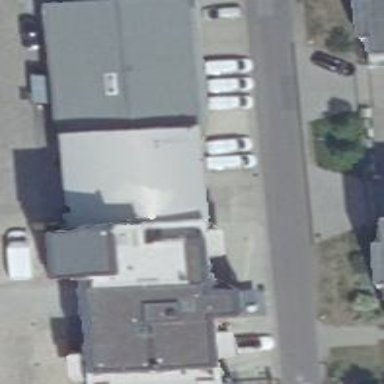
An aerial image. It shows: Restaurant.